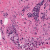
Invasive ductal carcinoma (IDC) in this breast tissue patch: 0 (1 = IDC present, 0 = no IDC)